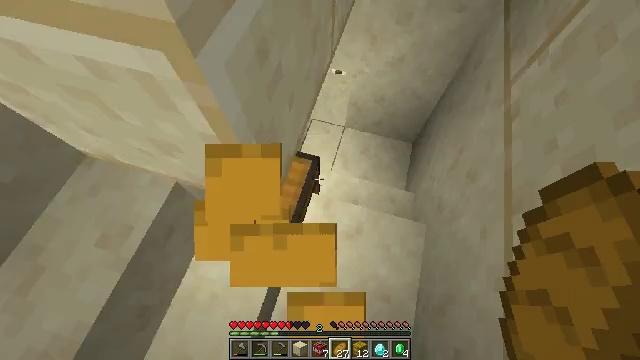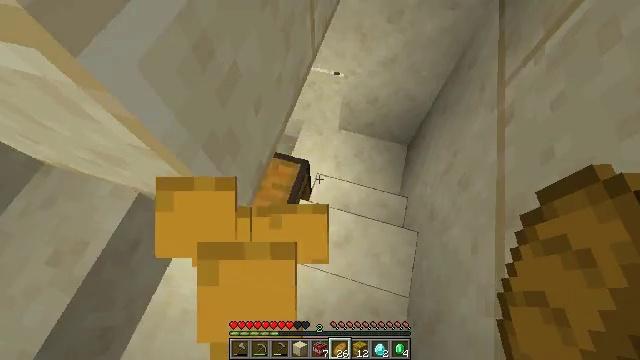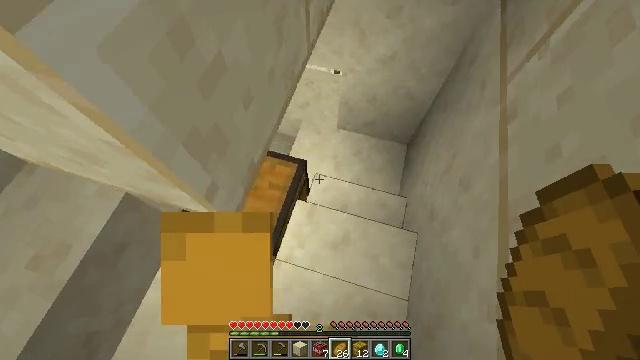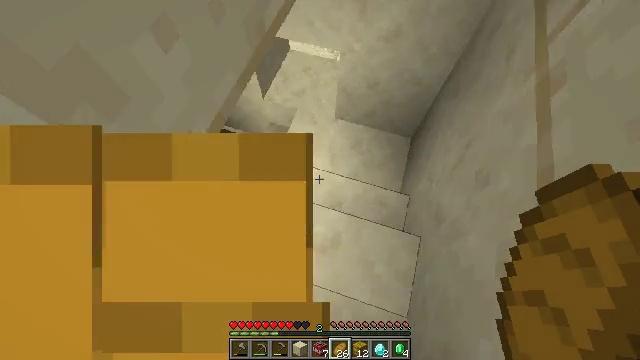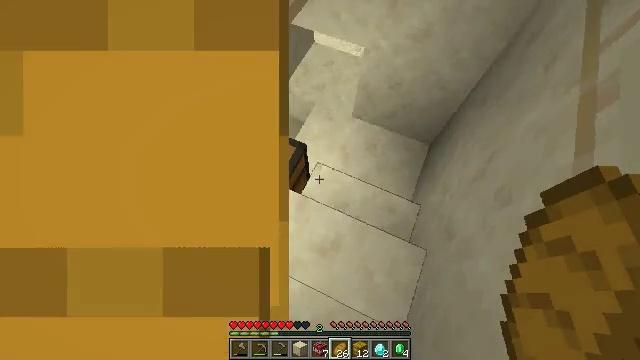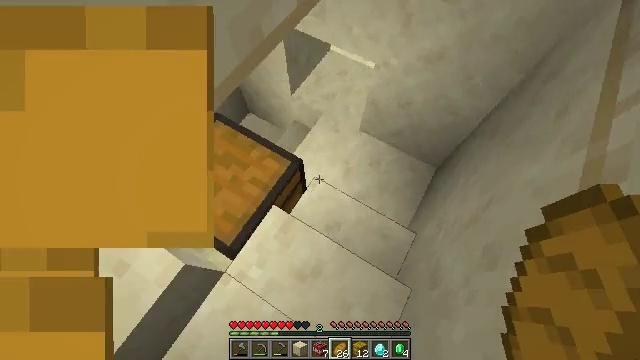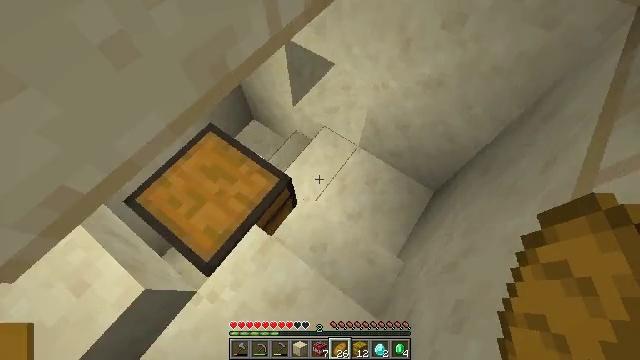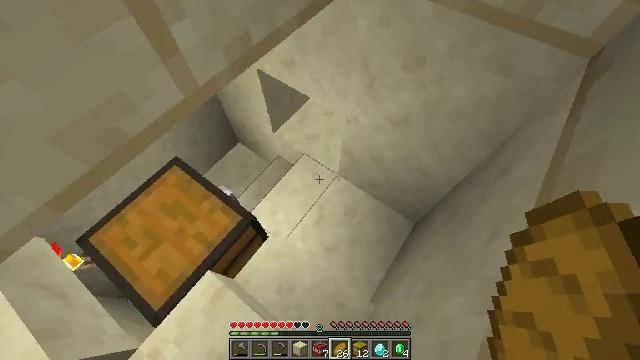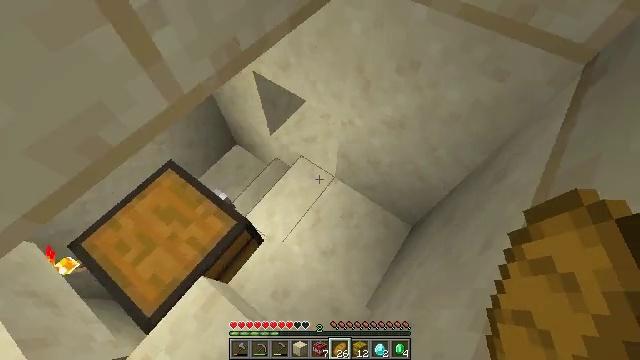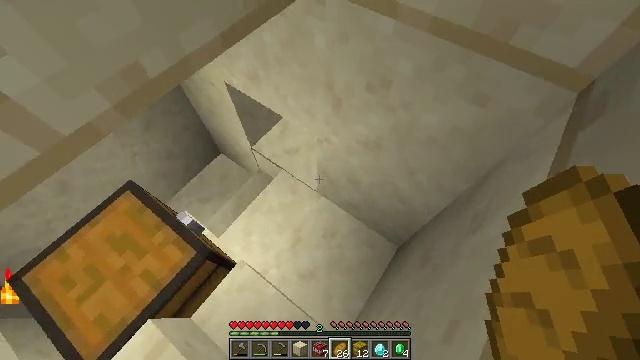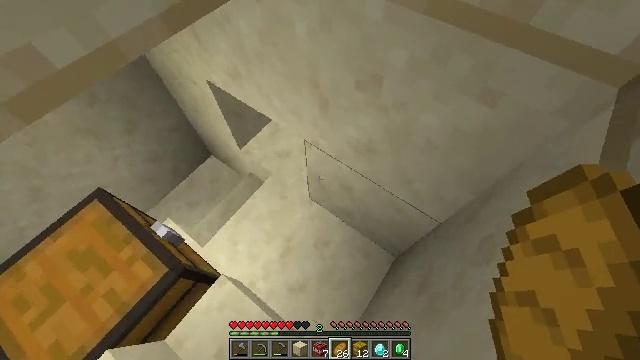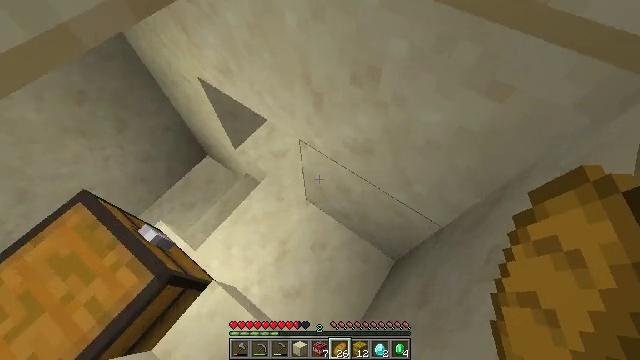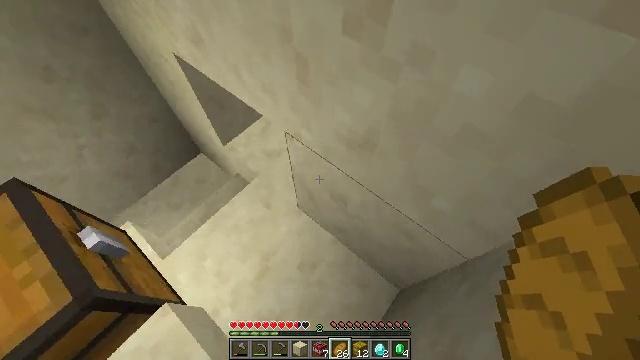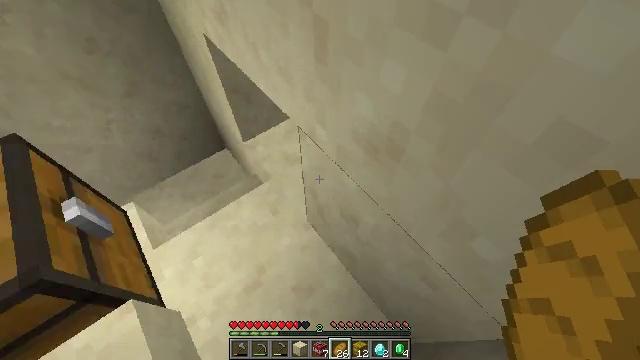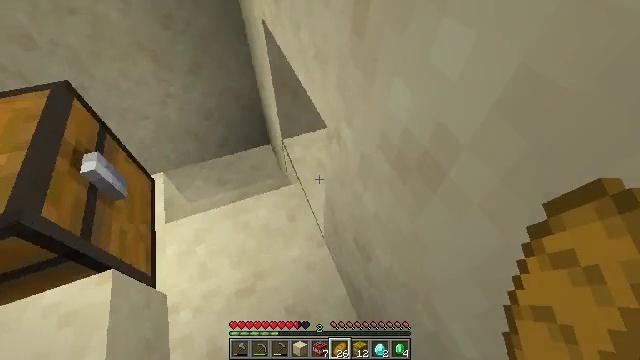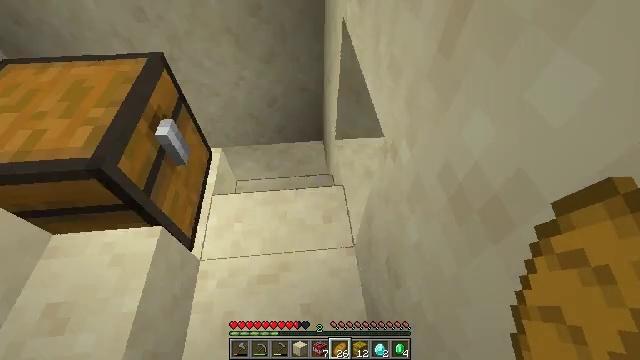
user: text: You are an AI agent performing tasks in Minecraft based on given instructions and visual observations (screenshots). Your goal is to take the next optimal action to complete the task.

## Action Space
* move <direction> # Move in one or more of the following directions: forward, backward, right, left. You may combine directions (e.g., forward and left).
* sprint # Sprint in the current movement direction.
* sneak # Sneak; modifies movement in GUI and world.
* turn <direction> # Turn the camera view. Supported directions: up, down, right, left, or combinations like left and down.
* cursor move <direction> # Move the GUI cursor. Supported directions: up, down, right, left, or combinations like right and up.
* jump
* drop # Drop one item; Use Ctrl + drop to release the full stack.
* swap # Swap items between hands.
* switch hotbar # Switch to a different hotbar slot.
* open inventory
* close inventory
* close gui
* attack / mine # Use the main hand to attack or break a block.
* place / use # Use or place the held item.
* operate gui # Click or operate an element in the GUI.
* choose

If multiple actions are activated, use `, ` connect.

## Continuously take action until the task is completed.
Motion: motion action
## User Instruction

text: Break the hay block to collect it.
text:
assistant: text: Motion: move forward and move right, use / place
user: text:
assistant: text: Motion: move forward and move right, use / place
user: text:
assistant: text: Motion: move forward and move right, turn left, use / place
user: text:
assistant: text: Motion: move forward and move right, turn left, use / place
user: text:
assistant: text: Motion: move forward and move right, turn left, use / place
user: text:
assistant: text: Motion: move forward and move right, turn left and up
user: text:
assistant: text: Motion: move forward and move right, turn up
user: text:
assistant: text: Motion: move forward and move right
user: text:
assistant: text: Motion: move forward and move right
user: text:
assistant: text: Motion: move forward and move right
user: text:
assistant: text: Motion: move forward and move right
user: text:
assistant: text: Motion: move forward and move right, turn left and up
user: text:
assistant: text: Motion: move forward and move right, turn left and up
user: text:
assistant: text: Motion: move forward and move right, turn left and up
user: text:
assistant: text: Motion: move forward and move right, turn left
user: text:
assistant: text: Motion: move forward and move right, turn left
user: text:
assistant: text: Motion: move forward and move right, turn left
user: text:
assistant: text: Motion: move forward and move right
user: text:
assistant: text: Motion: move forward and move right
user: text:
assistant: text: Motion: move forward and move right
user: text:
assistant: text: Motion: move forward and move right
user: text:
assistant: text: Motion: move forward and move right, turn left and up
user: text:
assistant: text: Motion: move forward and move right, turn left and up
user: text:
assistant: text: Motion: move forward and move right, turn left
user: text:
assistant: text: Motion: move forward and move right, turn left
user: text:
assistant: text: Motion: move forward and move right, turn left
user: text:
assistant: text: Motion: move forward and move right, turn left
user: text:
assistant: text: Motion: move forward and move right, turn left
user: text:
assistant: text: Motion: move forward and move right, turn left and up
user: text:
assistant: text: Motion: move forward and move right, turn left and up